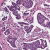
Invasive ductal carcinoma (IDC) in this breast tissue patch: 1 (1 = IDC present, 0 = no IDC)